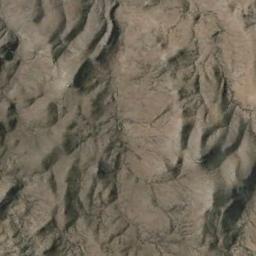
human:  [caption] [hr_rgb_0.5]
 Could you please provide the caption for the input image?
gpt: There is a yellow bare field on this mountain .

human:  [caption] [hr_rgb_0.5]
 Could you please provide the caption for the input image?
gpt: The mountain has a rugged surface and its rocks are brown .

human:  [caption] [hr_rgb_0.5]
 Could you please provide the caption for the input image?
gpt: The mountain is uneven and rough .

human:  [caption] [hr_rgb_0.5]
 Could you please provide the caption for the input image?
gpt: The mountain is full of black soil .

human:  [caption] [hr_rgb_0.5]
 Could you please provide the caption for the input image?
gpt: There are some ravines on the brown mountain .